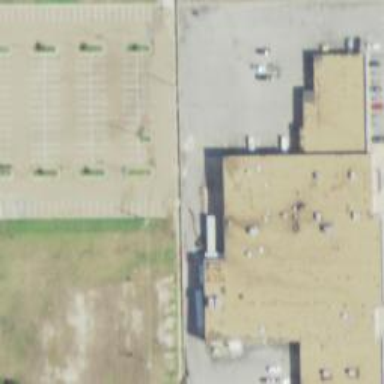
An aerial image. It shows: Commercial building.